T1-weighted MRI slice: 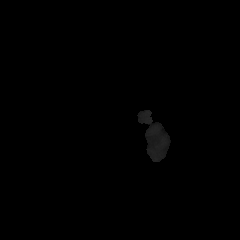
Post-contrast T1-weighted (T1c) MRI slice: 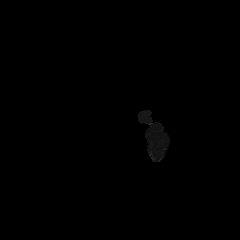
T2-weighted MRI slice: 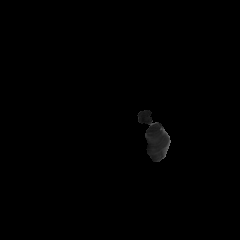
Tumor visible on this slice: no